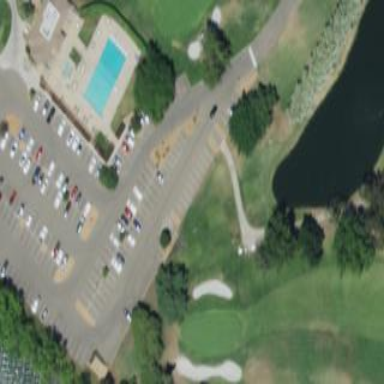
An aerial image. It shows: Parking area with surface.